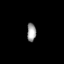
Tissue: prostate
Cell type: Epithelial cells
Senescence score: 0.291
Nuclear area (px): 163
Mean DAPI intensity: 154.123